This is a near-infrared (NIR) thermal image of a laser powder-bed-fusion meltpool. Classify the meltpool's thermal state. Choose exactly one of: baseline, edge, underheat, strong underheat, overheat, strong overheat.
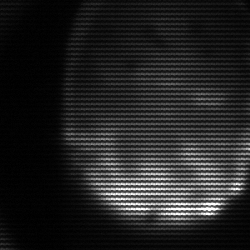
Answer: edge